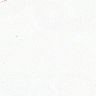
Metastatic tissue present: no